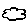
Label: cloud